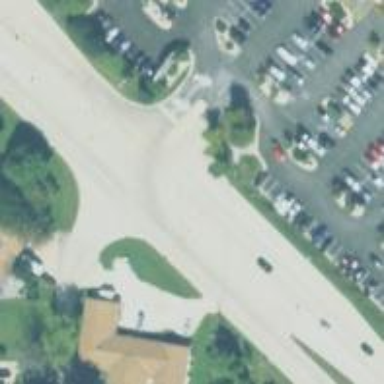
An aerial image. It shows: Asphalt road with primary link designation.